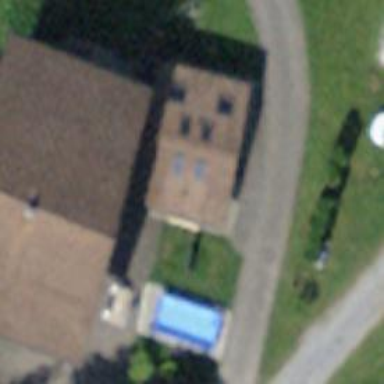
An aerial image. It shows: Building with gabled roof.